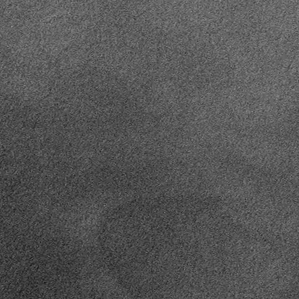
Label: frost